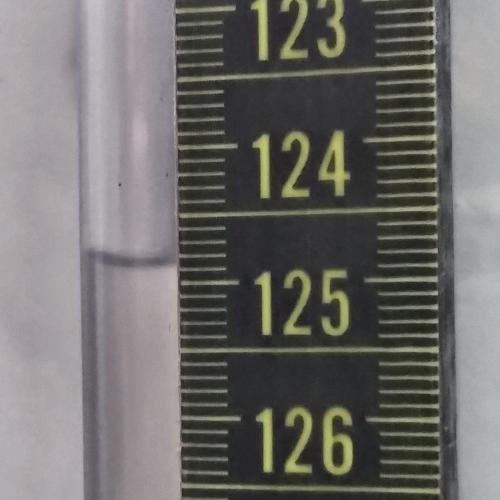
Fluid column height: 124.9 cm